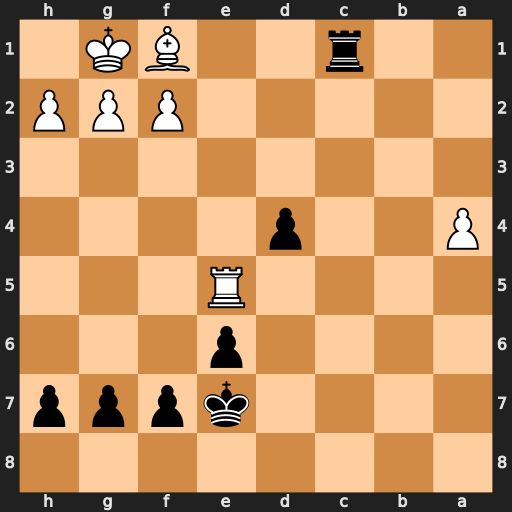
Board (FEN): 8/4kppp/4p3/4R3/P2p4/8/5PPP/2r2BK1
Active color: b
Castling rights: -
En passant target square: -
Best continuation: d3 Re3 d2